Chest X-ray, PA view. Patient: 64 years old, sex M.
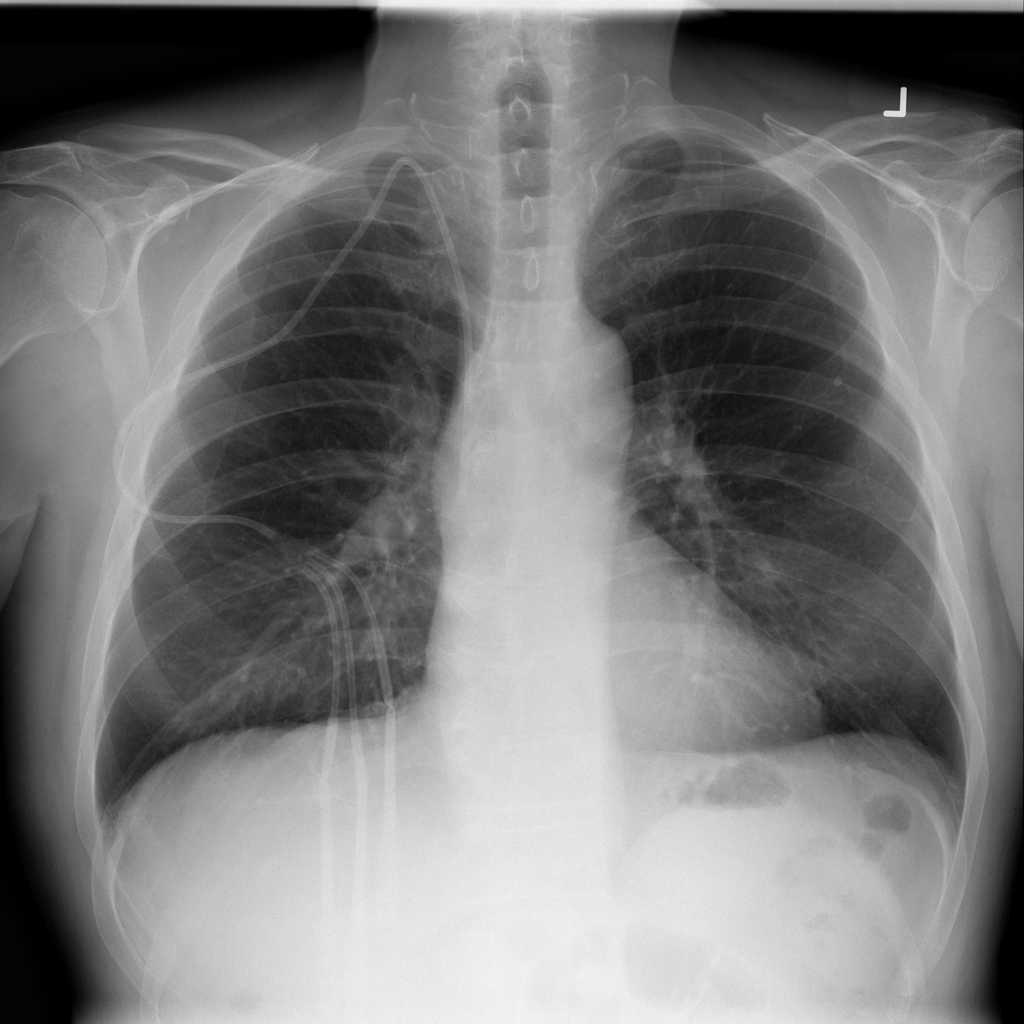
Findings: No Finding